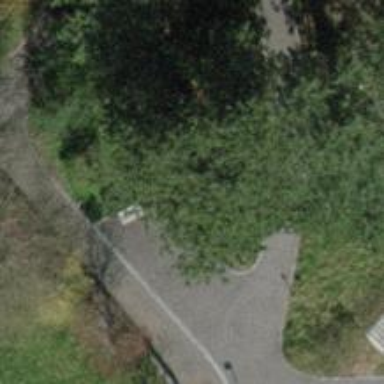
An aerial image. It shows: Bench for seating.